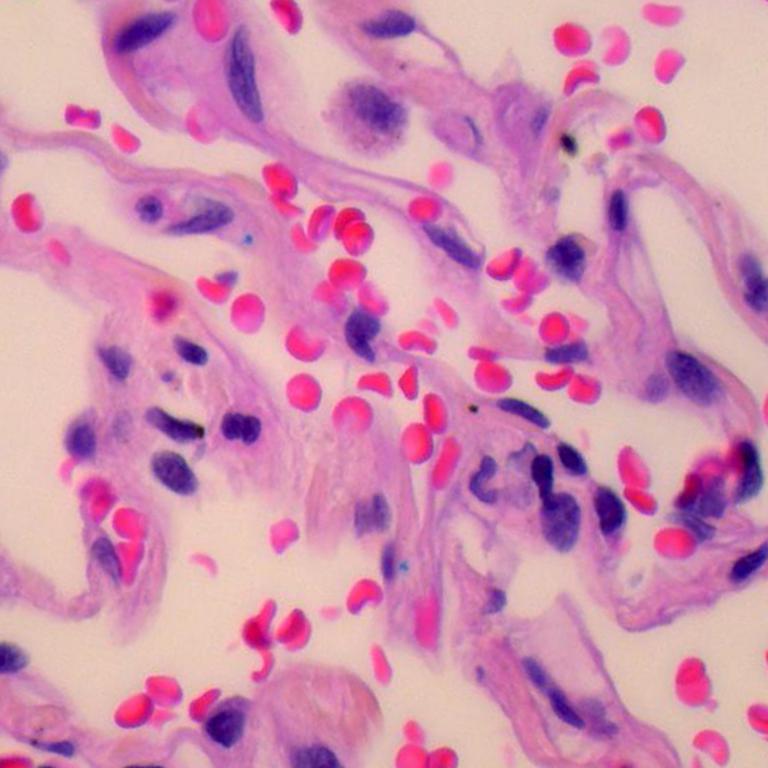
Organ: lung
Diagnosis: benign